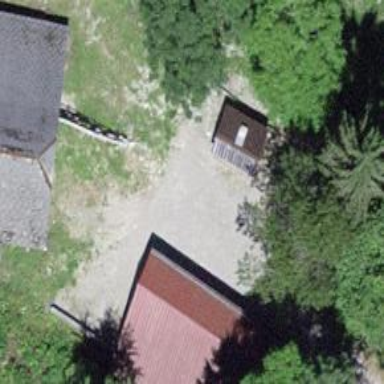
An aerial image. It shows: BBQ amenity.